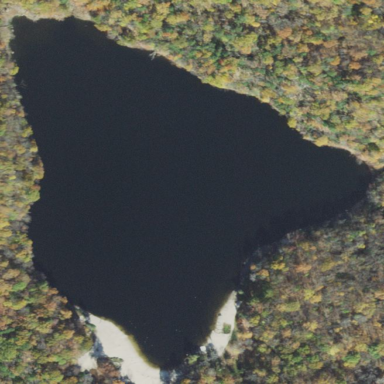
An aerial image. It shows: Reservoir of natural water.